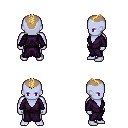
a pixel art fantasy rpg character, male body template, dark elf, purple skin, purple robe, red pants, blonde short mohawk hairstyle, four views (front, back, left, right), 2x2 character sprite sheet, small pixel art, hard edges, no anti-aliasing